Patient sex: M
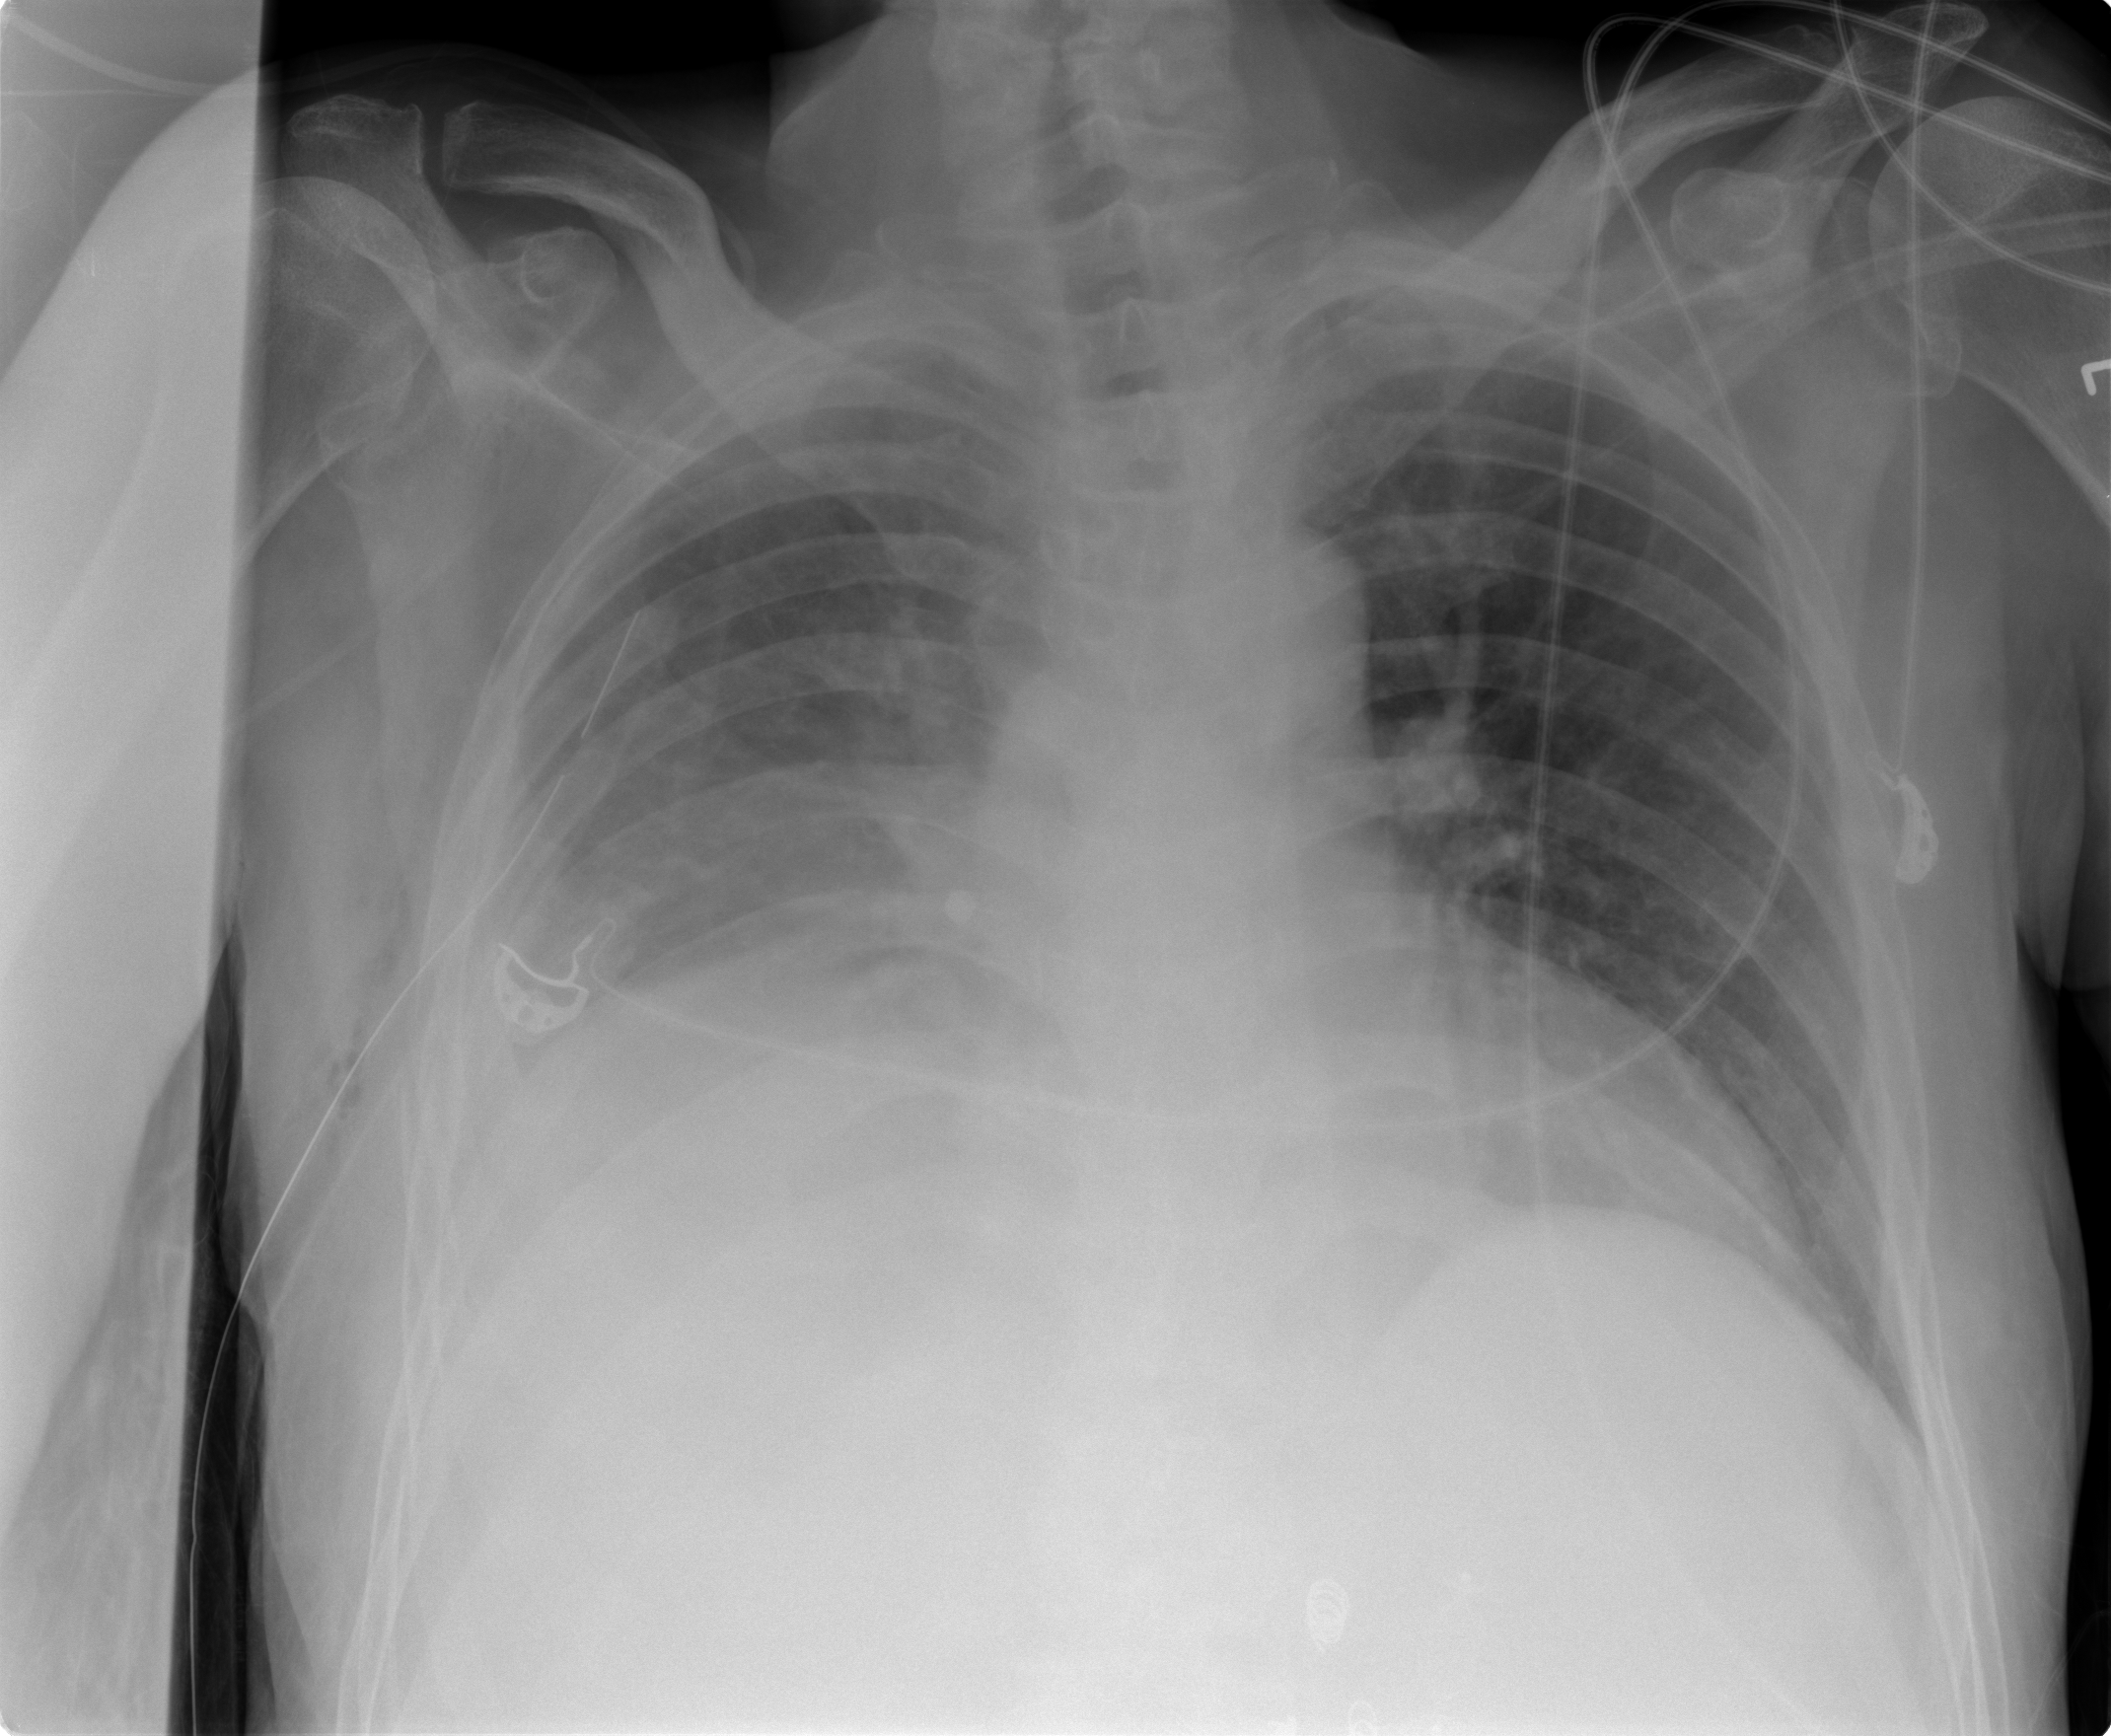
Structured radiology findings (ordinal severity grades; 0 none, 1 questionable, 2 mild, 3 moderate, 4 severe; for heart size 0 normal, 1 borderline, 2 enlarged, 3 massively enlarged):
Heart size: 0
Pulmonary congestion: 2
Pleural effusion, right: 3
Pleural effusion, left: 0
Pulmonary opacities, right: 2
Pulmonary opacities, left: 0
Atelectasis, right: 3
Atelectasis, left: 0